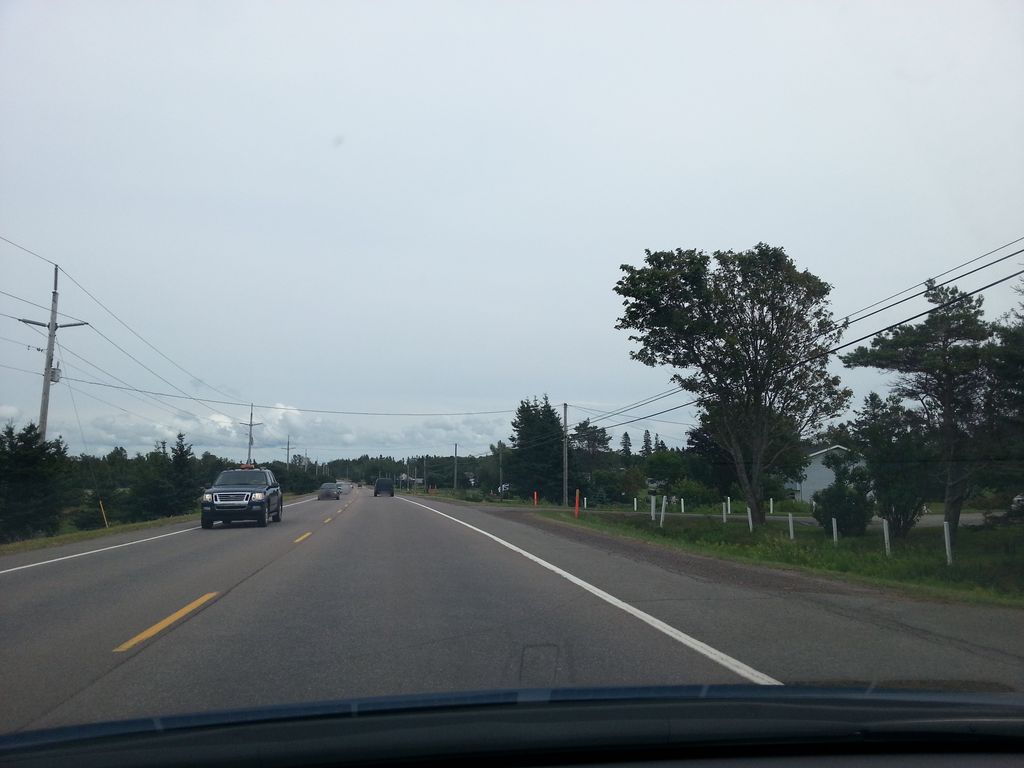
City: charlottetown